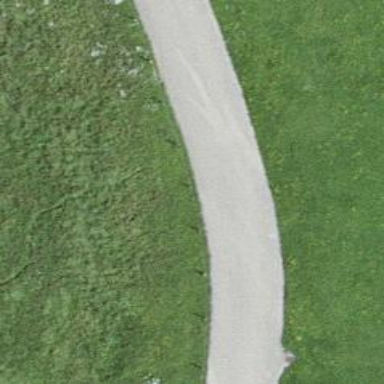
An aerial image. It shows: Unclassified road with asphalt surface.